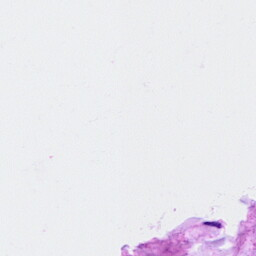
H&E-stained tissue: Breast